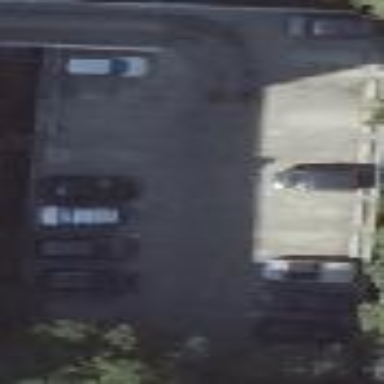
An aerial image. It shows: Parking building.